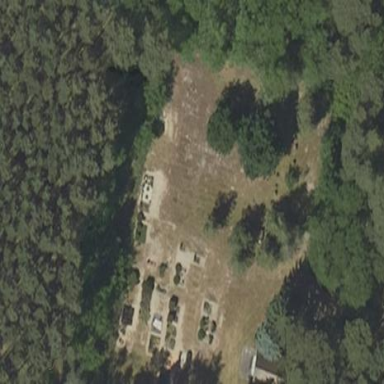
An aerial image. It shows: Cemetery.